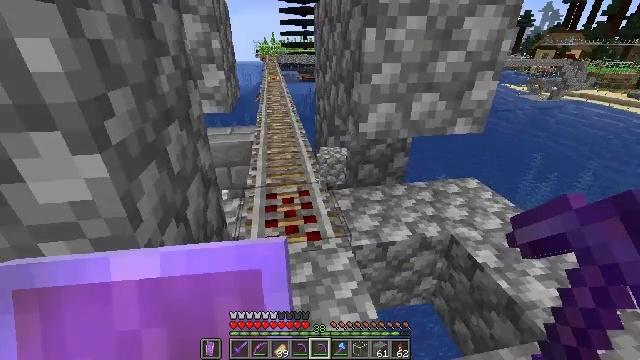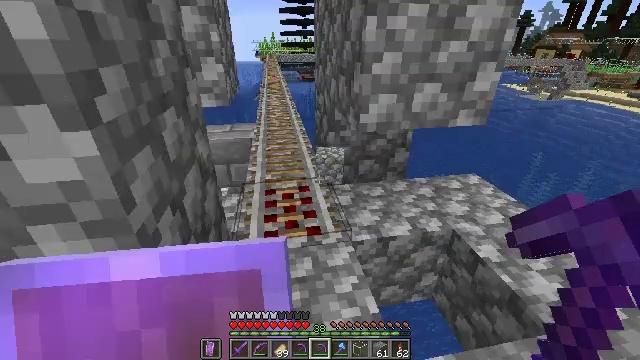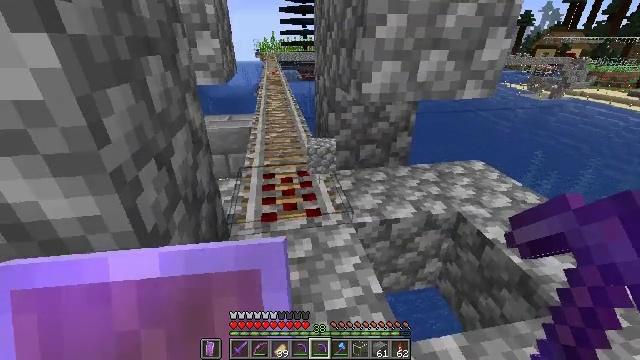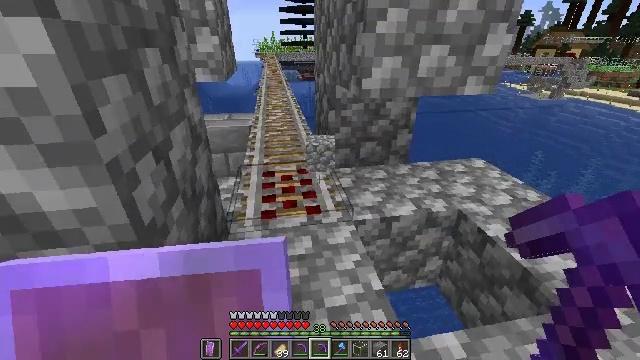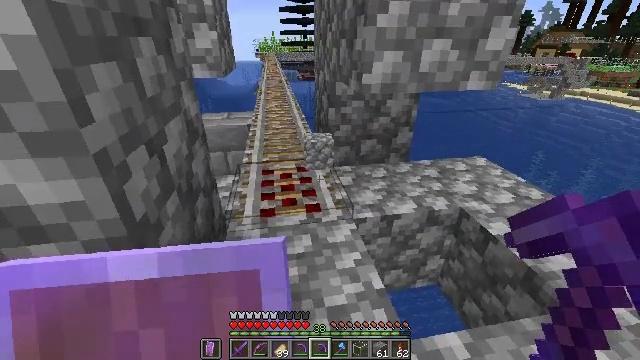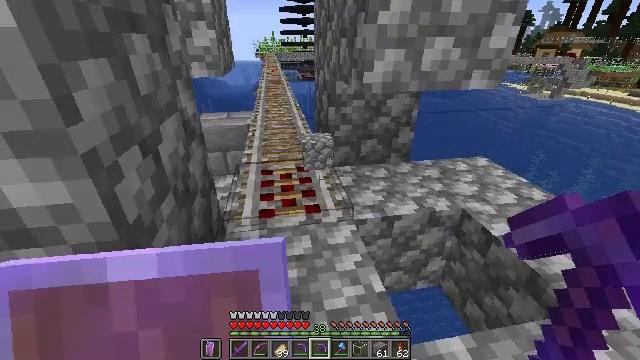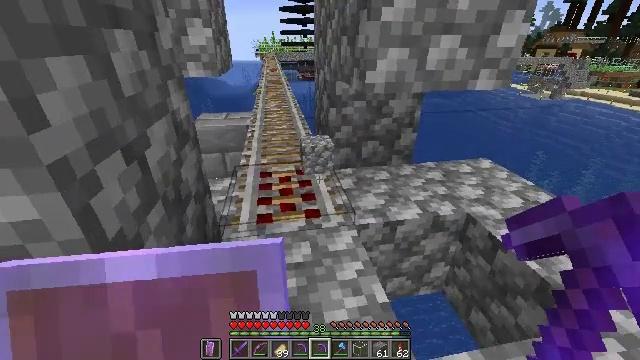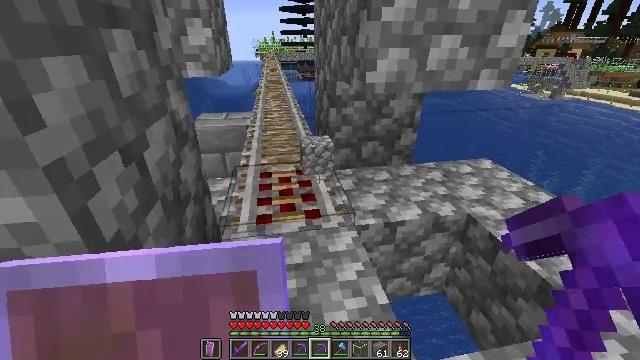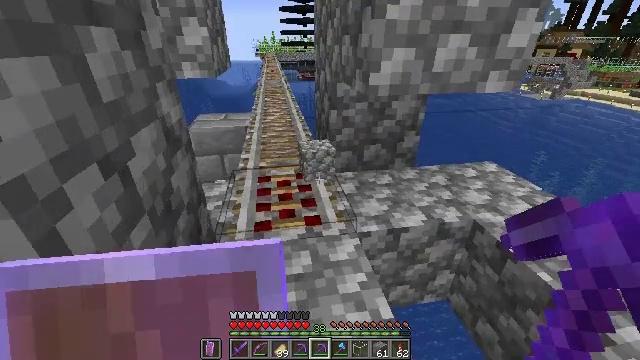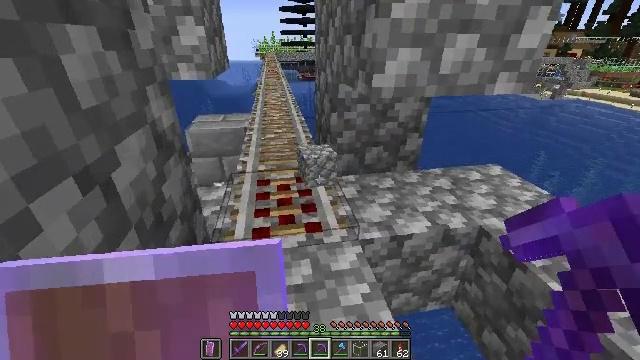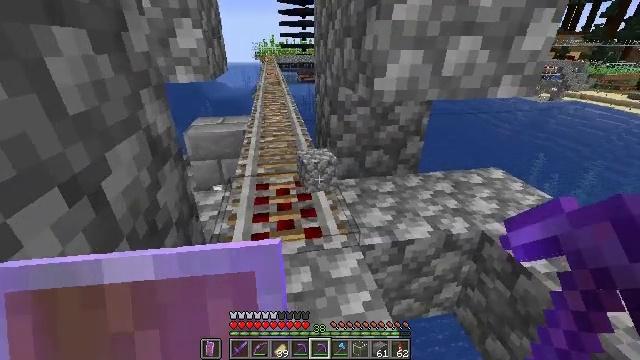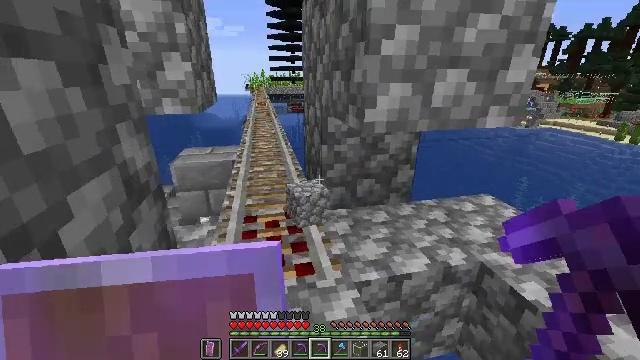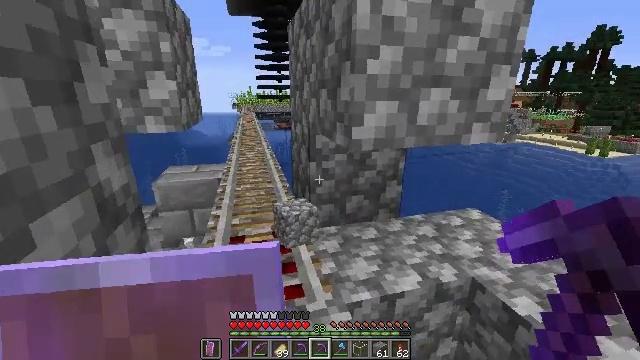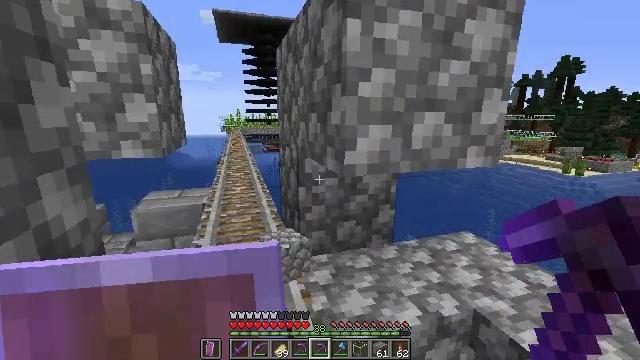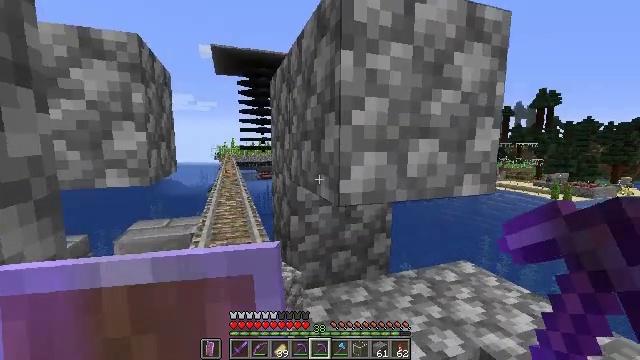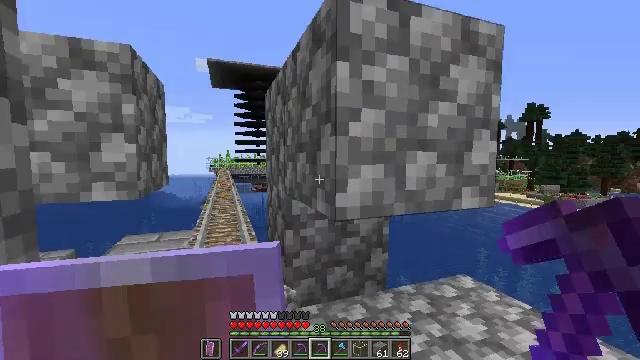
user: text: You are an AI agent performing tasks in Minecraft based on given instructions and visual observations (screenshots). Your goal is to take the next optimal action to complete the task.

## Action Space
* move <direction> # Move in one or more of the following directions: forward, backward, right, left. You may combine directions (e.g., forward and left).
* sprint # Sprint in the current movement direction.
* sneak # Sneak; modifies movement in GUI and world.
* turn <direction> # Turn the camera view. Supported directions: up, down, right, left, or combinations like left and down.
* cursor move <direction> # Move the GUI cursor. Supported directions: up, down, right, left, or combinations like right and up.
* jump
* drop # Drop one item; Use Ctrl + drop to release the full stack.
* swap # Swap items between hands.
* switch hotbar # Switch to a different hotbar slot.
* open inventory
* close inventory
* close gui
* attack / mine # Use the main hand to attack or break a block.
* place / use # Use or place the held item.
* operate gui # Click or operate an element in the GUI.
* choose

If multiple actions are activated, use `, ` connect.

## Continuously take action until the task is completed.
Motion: motion action
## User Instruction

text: Collect cobblestone blocks for construction.
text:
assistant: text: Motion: sneak
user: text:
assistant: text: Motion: sneak
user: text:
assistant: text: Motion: sneak
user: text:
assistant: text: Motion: move forward, sneak
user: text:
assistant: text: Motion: move forward, sneak
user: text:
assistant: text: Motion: move forward, sneak
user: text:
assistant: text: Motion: move forward, sneak
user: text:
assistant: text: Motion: move forward, sneak
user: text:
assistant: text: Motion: move forward, sneak
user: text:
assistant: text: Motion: move forward, sneak
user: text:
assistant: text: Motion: move forward, sneak, turn right and up
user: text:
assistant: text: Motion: move forward, sneak, turn right and up
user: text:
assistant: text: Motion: move forward, sneak, turn right and up
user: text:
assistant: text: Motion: move forward, sneak, turn right and up
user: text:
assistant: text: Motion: move forward, sneak, turn right and up
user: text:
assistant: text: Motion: move forward, sneak
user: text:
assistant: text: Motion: move forward, sneak
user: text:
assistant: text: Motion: move forward, sneak
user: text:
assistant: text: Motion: move forward, sneak
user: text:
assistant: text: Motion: move forward, sneak
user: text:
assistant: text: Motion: move forward, sneak
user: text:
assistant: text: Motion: move forward, sneak
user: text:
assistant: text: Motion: move forward, sneak, attack / mine
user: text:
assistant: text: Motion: move forward, sneak, attack / mine
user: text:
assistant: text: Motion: move forward, sneak, attack / mine
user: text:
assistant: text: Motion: move forward, sneak, attack / mine
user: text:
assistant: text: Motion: move forward, sneak, attack / mine
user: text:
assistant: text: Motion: move forward, sneak, attack / mine
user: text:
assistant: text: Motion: move forward, sneak, attack / mine
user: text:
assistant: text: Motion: move forward, sneak, attack / mine